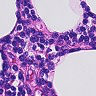
Metastatic tissue present: no